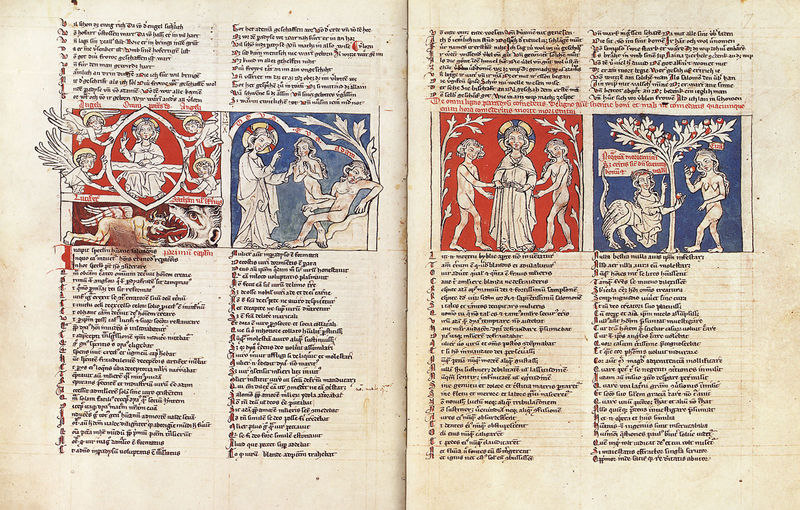
Titel: Speculum humanae salvationis; Codex Cremifanensis 243
Institution: Kremsmünster, Stiftsbibliothek
Schlagwörter: baum, blau, flügel, gott, mann, nackt, weiß, bäume, menschen, sitzen, frau, rot, tier, tiere, alt, bibel, paar, pflanze, engel, früchte, ranken, apfel, brüste, schrift, bilder, spalten, adam, eva, paradies, buch, religion, barfuß, seite, text, schriften, ranke, fleck, buchseite, heiligenschein, seiten, zähne, christus, jesus, sündenfall, teufel, zunge, sage, mittelalter, märchen, fabelwesen, greif, heilige, hörner, zeilen, buchseiten, madonna, szenen, christentum, genesis, drachen, handschrift, testament, latein, mandorla, erzählung, buchmalerei, codex, psalter, manuskript, illumination, bebildert, zweispaltig, christliche symbolik, sündenfalll